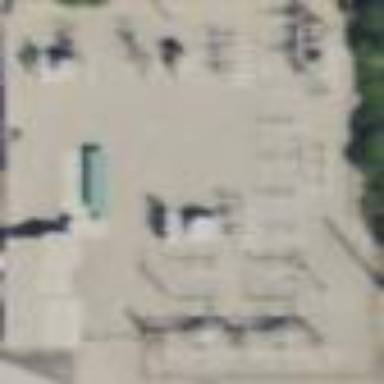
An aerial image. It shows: Power substation.